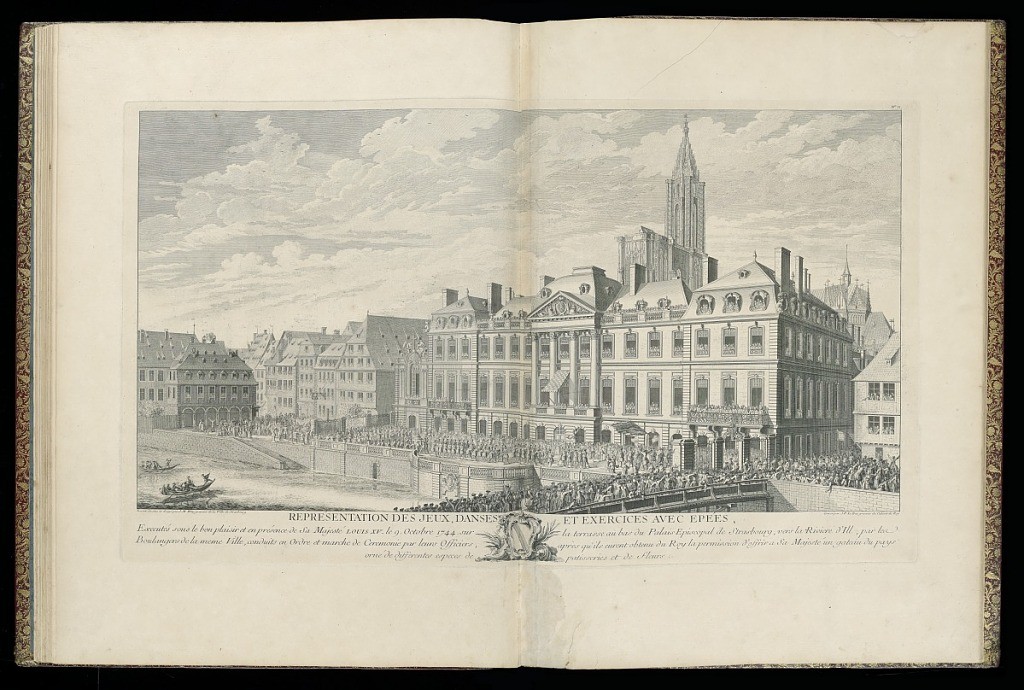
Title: REPRÉSENTATION DES JEUX, DANSES ET EXERCICES AVEC EPÉES
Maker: Johann Martin Weis, French, 1711 - 1751
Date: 1745
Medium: Etching and engraving on paper
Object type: Print
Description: A large crowd gathers on the banks of the river Ill for a procession of the bakers of Strasbourg after offering Louis XV a local cake, displaying games with swords and guns. The Cathedral towers above, in the background. The plate is titled, signed, numbered, and features the Strasbourg coat of arms.